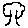
Label: tree